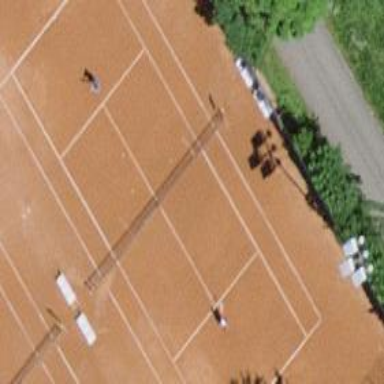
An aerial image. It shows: Tennis court on the leisure land pitch.